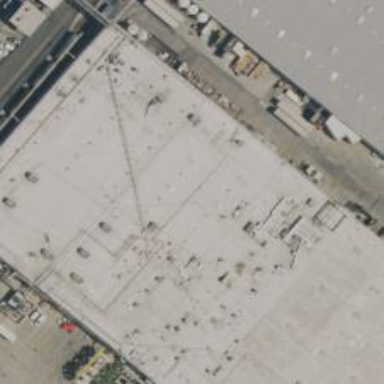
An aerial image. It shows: Factory building.